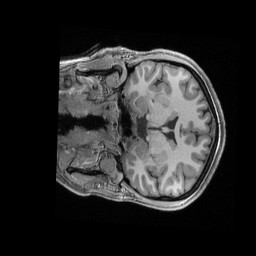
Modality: T1w
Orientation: coronal
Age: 27
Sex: female
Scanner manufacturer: siemens
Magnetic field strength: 3 T
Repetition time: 2.4 s
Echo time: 0.00228 s